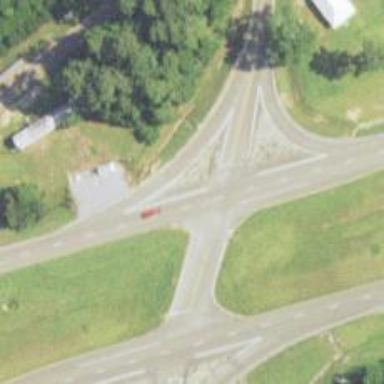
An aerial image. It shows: Stop road.